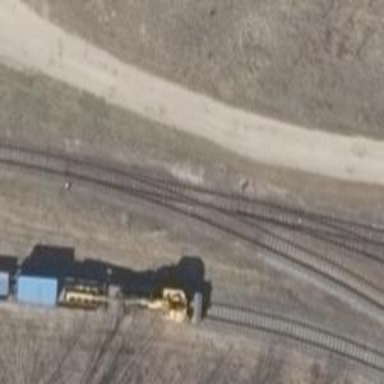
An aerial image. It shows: Railway switch.